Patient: sex F, age 58
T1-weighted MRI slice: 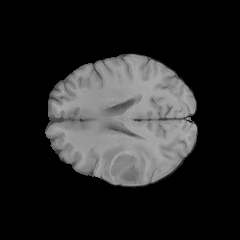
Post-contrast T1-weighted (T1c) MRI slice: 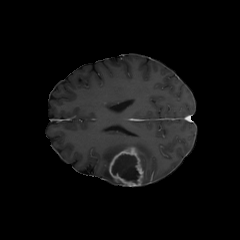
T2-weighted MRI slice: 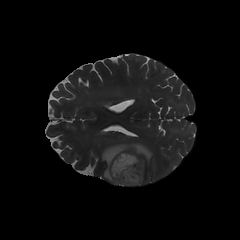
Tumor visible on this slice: yes
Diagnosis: Glioblastoma, IDH-wildtype
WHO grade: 4